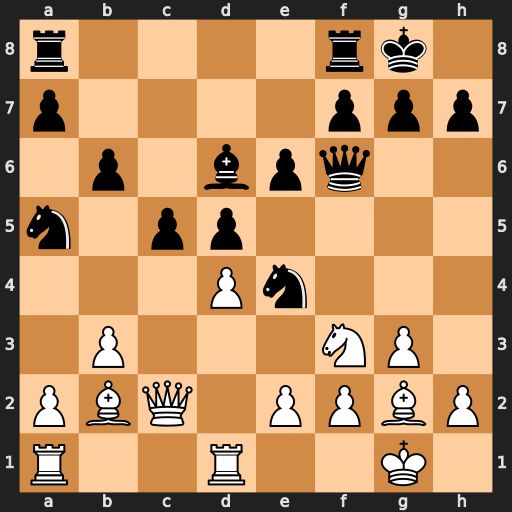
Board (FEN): r4rk1/p4ppp/1p1bpq2/n1pp4/3Pn3/1P3NP1/PBQ1PPBP/R2R2K1
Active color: w
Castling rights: -
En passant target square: -
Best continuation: dxc5 Qxb2 Qxb2